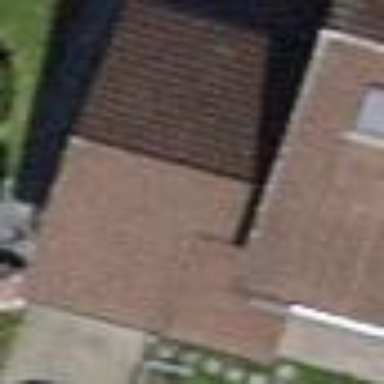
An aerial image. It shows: Garage building.